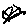
Label: star